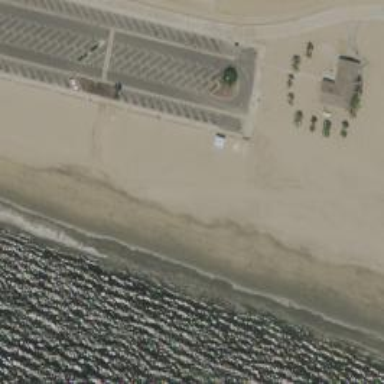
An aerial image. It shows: Lifeguard on duty.